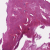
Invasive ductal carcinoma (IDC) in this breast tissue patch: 0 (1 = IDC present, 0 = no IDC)